Question: In my layout there is recyclerview and bottom navigation bar but the problem is that the recyclerview occupies all the view and the bottom navigation bar and the header bad goes behind the recycler view. I've sucessfully implemented the material dependency.
this is the layout:

This is the code of the layout.
'''
<?xml version="1.0" encoding="utf-8"?>
<androidx.coordinatorlayout.widget.CoordinatorLayout xmlns:android="http://schemas.android.com/apk/res/android"
xmlns:app="http://schemas.android.com/apk/res-auto"
xmlns:tools="http://schemas.android.com/tools"
android:id="@+id/baseLayout"
android:layout_width="match_parent"
android:layout_height="match_parent"
android:orientation="vertical"
tools:context=".MainActivity">
<!--status bar-->
<com.google.android.material.bottomappbar.BottomAppBar
android:id="@+id/default_activity_button"
android:layout_width="match_parent"
android:layout_height="wrap_content"
android:layout_gravity="top"
android:backgroundTint="@color/buttoncolor"
app:menu="@menu/default_menu" />
<!--add button-->
<com.google.android.material.bottomappbar.BottomAppBar
android:id="@+id/bottomAppBar"
android:layout_width="match_parent"
android:layout_height="wrap_content"
android:layout_gravity="bottom"
android:backgroundTint="@color/buttoncolor"
app:fabAlignmentMode="end"
app:fabCradleMargin="6.2sp"
app:fabCradleRoundedCornerRadius="15sp"
app:menu="@menu/app_bar_menu" />
<com.google.android.material.floatingactionbutton.FloatingActionButton
android:layout_width="wrap_content"
android:layout_height="match_parent"
android:backgroundTint="#ED4444"
android:onClick="openCamera"
android:src="@drawable/ic_add"
app:layout_anchor="@id/bottomAppBar"
app:maxImageSize="35sp"
app:tint="@color/white" />
<RelativeLayout
android:layout_width="match_parent"
android:layout_height="match_parent">
<androidx.recyclerview.widget.RecyclerView
android:id="@+id/rw"
android:layout_width="match_parent"
android:layout_height="match_parent"
android:layout_below="@+id/empty_list" />
<LinearLayout
android:id="@+id/empty_list"
android:visibility="gone"
android:layout_width="match_parent"
android:layout_height="wrap_content"
android:gravity="center_vertical|center_horizontal"
android:orientation="vertical">
<ImageView
android:id="@+id/empty_list_icon"
android:layout_width="200dp"
android:layout_height="200dp"
android:background="@drawable/ic_no_data" />
<TextView
android:id="@+id/empty_list_title"
android:layout_width="match_parent"
android:layout_height="wrap_content"
android:textStyle="bold"
android:text="Scan the files"
android:paddingLeft="20dp"
android:paddingRight="20dp"
android:textSize="24dp"
android:gravity="center_horizontal"/>
<TextView
android:id="@+id/empty_list_message"
android:layout_width="match_parent"
android:layout_height="wrap_content"
android:text="Scan to make something great"
android:paddingLeft="40dp"
android:paddingRight="40dp"
android:gravity="center_horizontal" />
</LinearLayout>
</RelativeLayout>
</androidx.coordinatorlayout.widget.CoordinatorLayout>
'''
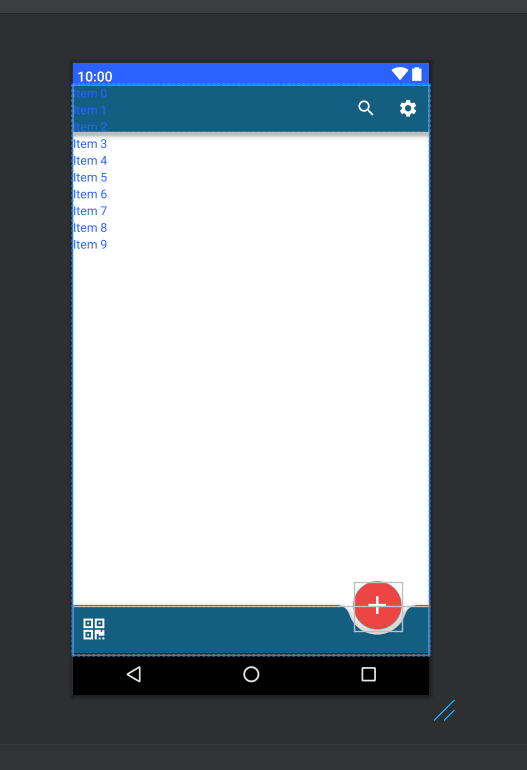
Answer: Try this by giving specific height to the BottomAppBar. Then provide margin top and Bottom to the RelativeLayout :
'''
<?xml version="1.0" encoding="utf-8"?>
<androidx.coordinatorlayout.widget.CoordinatorLayout xmlns:android="http://schemas.android.com/apk/res/android"
xmlns:app="http://schemas.android.com/apk/res-auto"
xmlns:tools="http://schemas.android.com/tools"
android:id="@+id/baseLayout"
android:layout_width="match_parent"
android:layout_height="match_parent"
android:orientation="vertical"
tools:context=".MainActivity">
<!--status bar-->
<com.google.android.material.bottomappbar.BottomAppBar
android:id="@+id/default_activity_button"
android:layout_width="match_parent"
android:layout_height="50dp"
android:layout_gravity="top"
android:backgroundTint="@color/buttoncolor"
app:menu="@menu/default_menu" />
<!--add button-->
<com.google.android.material.bottomappbar.BottomAppBar
android:id="@+id/bottomAppBar"
android:layout_width="match_parent"
android:layout_height="50dp"
android:layout_gravity="bottom"
android:backgroundTint="@color/buttoncolor"
app:fabAlignmentMode="end"
app:fabCradleMargin="6.2sp"
app:fabCradleRoundedCornerRadius="15sp"
app:menu="@menu/app_bar_menu" />
<com.google.android.material.floatingactionbutton.FloatingActionButton
android:layout_width="wrap_content"
android:layout_height="match_parent"
android:backgroundTint="#ED4444"
android:onClick="openCamera"
android:src="@drawable/ic_add"
app:layout_anchor="@id/bottomAppBar"
app:maxImageSize="35sp"
app:tint="@color/white" />
<RelativeLayout
android:layout_marginTop="50dp"
android:layout_marginBottom="50dp"
android:layout_width="match_parent"
android:layout_height="match_parent">
<androidx.recyclerview.widget.RecyclerView
android:id="@+id/rw"
android:layout_width="match_parent"
android:layout_height="match_parent"
android:layout_below="@+id/empty_list" />
<LinearLayout
android:id="@+id/empty_list"
android:visibility="gone"
android:layout_width="match_parent"
android:layout_height="wrap_content"
android:gravity="center_vertical|center_horizontal"
android:orientation="vertical">
<ImageView
android:id="@+id/empty_list_icon"
android:layout_width="200dp"
android:layout_height="200dp"
android:background="@drawable/ic_no_data" />
<TextView
android:id="@+id/empty_list_title"
android:layout_width="match_parent"
android:layout_height="wrap_content"
android:textStyle="bold"
android:text="Scan the files"
android:paddingLeft="20dp"
android:paddingRight="20dp"
android:textSize="24dp"
android:gravity="center_horizontal"/>
<TextView
android:id="@+id/empty_list_message"
android:layout_width="match_parent"
android:layout_height="wrap_content"
android:text="Scan to make something great"
android:paddingLeft="40dp"
android:paddingRight="40dp"
android:gravity="center_horizontal" />
</LinearLayout>
</RelativeLayout>
</androidx.coordinatorlayout.widget.CoordinatorLayout>
'''